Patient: sex F, age 52
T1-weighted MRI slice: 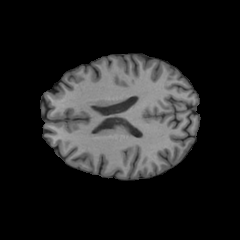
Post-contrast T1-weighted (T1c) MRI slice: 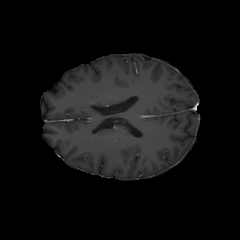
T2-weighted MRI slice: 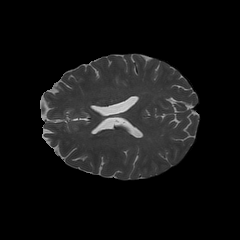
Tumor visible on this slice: yes
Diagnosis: Glioblastoma, IDH-wildtype
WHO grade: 4